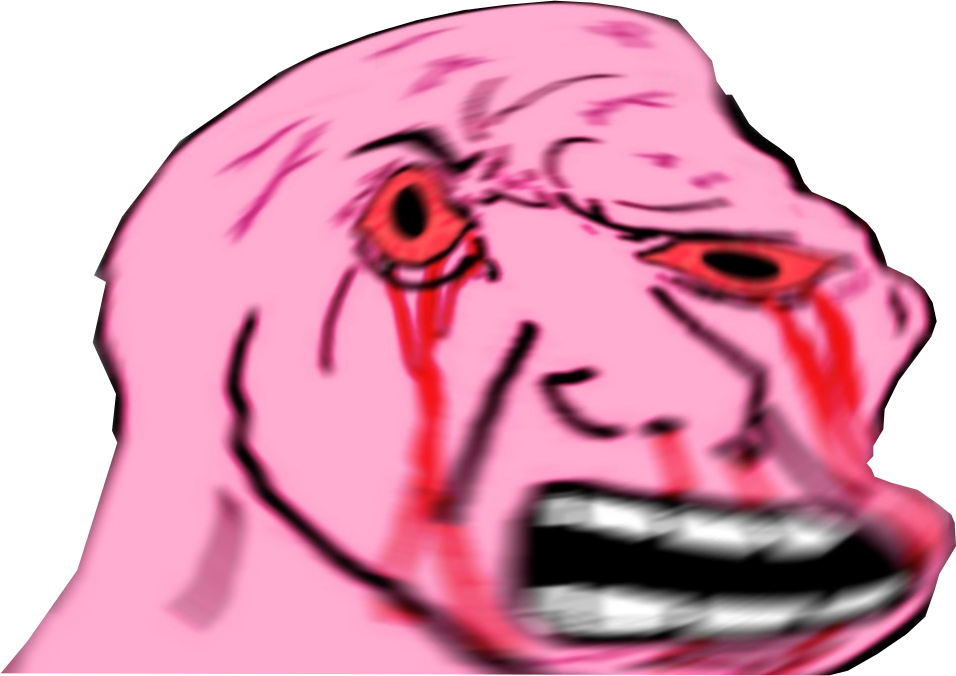
Label: 5_Rage